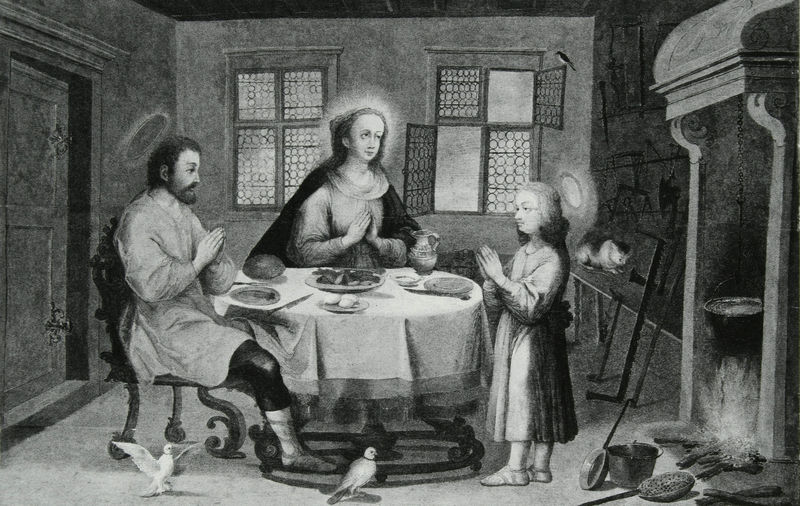
Titel: Vier Darstellungen aus dem Alltag der Hl. Familie: Der Mittag
Künstler: Süddeutscher Meister
Standort: Köln
Institution: Wallraf-Richartz-Museum
Schlagwörter: dunkel, feuer, flügel, gemälde, himmel, mann, schatten, vogel, wasser, weiß, menschen, mädchen, sitzen, abend, fenster, finger, frau, grau, hell, holz, kleid, licht, raum, schwarz, stuhl, tisch, tür, zeichnung, zimmer, blick, haus, tier, tiere, bart, wand, barock, bibel, falten, messer, schale, stehen, taube, teller, vollbart, hände, tischdecke, tischtuch, vögel, rauch, boden, fransen, interieur, sitzend, stehend, decke, familie, kind, mutter, tochter, vater, locken, bauern, kamin, ofen, kanne, krug, vase, topf, bein, schuhe, kette, grafik, bank, flattern, essen, gefaltet, wohnung, homme, ornamente, lciht, brot, metall, stube, sandalen, junge, ring, foto, fotografie, töpfe, katze, eingang, glut, scheiben, tauben, geschirr, lithographie, schwarz weiss, stich, lithografie, türstock, beten, gebet, mahl, mahlzeit, litografie, diagonal, schein, küche, fisch, abendessen, tischgebet, heiligenschein, säge, werkzeug, maison, gefaltete hände, fink, spatz, nimbus, besteck, fensterglas, christus, jesus, scharnier, axt, zimmermann, mittelalter, bauernhaus, heiliger, feuerholz, holzscheite, heilige, abendmahl, suppe, kochen, femme, fensterflügel, erleuchtung, heilig, eimer, maria, madonna, butzenscheiben, beil, betend, fotographie, tunika, kelle, tiegel, verzierungen, sohn, kochtopf, sense, geschnitzt, aureole, josef, joseph, kessel, feuerstelle, herd, heiligenbild, eier, pfanne, enfant, chat, heilige familie, erziehung, dank, heiliger geist, sieb, geräte, ampore, schwalbe, herdfeuer, kochstelle, nimben, divin, heiligen, sainte, hl familie, glorien, saint, tischfuss, scène, telelr, danken, fraomm, hahl, kochtöpfe, kochutensilien, kupfergeschirr, oseph, pfannenknecht, sagehahl, schiefes fenster, ssandalen, stieltopf, stuhl geschnitzt, säg, esäge, krue, colombe, religieux, religuex